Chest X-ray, AP view. Patient: 24 years old, sex F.
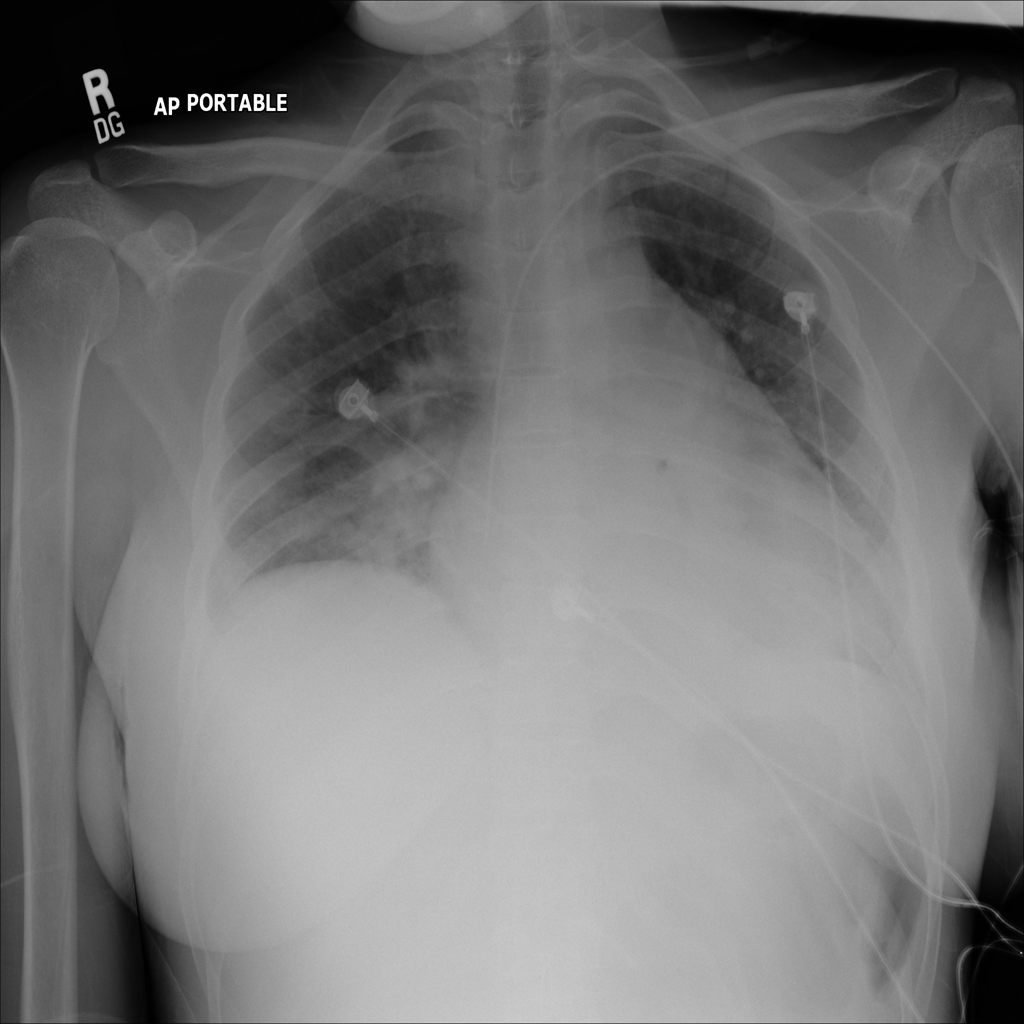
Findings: Atelectasis, Edema